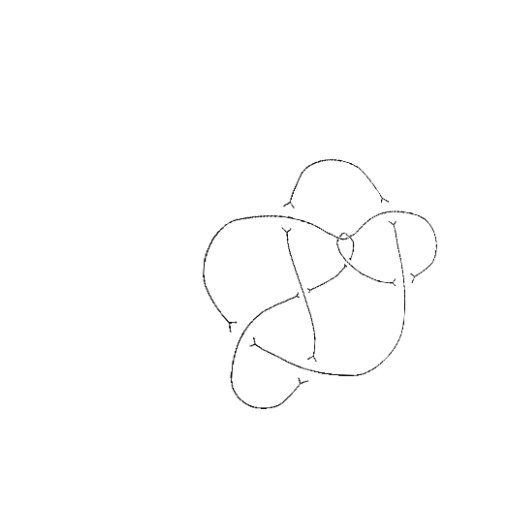
Crossing number: 9